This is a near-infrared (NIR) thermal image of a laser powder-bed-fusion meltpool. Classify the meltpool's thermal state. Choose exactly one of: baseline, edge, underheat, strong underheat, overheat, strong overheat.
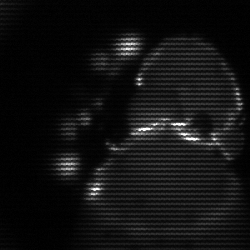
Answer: edge